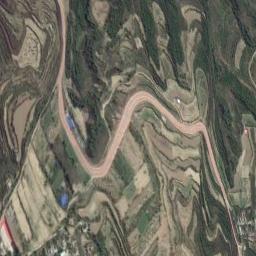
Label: terrace